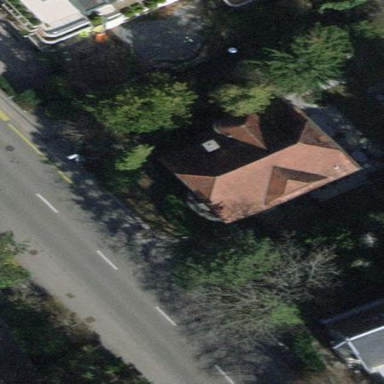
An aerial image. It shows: Building with hipped roof shape.